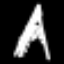
Label: The Eiffel Tower